Interaction volume radius: 10 \u00c5
Interaction volume height: 15 \u00c5
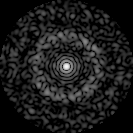
Disorder parameter: 0.8354